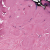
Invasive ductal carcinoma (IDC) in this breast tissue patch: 0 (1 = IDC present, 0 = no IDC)